Field crop: maize
Growth stage: 2
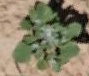
Species: chenopodium